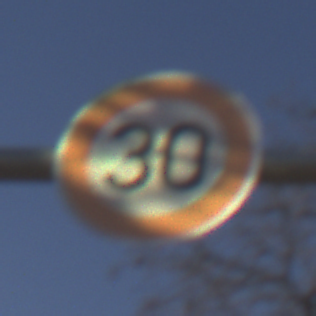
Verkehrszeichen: Geschwindigkeit30
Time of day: SunriseSunset
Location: Outdoor (Nature)
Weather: Clear
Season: NotSpecified
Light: Natural